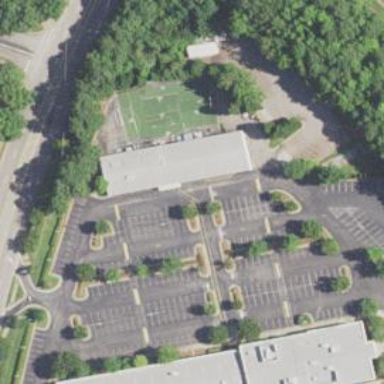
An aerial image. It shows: Parking area.